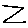
Label: zigzag